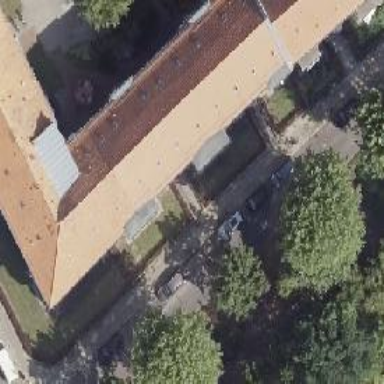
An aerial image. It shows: Gabled roof adorns the apartments building.